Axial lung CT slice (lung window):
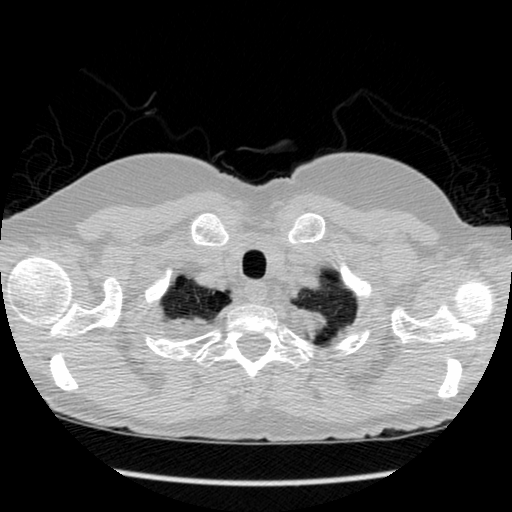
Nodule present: no